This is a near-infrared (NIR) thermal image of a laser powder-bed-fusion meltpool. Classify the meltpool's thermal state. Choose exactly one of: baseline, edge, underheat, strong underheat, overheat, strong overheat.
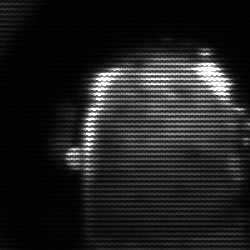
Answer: baseline